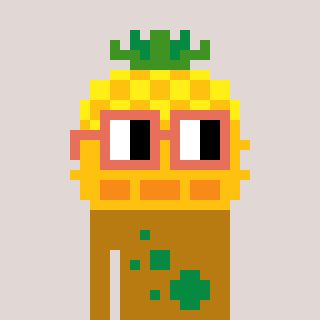
a pixel art character with square orange glasses, a pineapple-shaped head and a gold-colored body on a warm background